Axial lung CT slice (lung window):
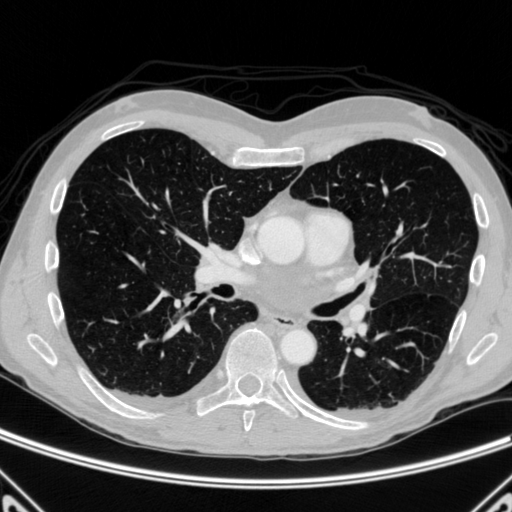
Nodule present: no